Interaction volume radius: 5 \u00c5
Interaction volume height: 10 \u00c5
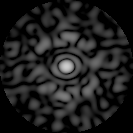
Disorder parameter: 0.8288